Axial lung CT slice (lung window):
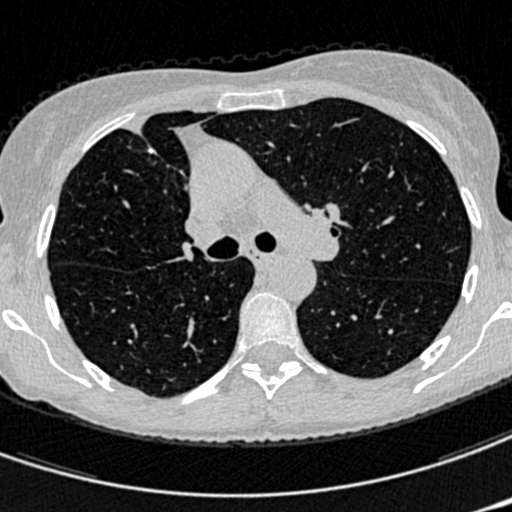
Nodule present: no